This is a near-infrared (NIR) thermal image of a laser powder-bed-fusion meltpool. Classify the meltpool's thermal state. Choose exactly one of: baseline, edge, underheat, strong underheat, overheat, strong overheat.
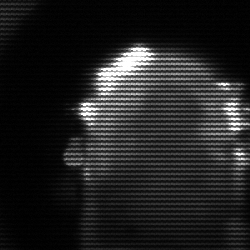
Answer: baseline